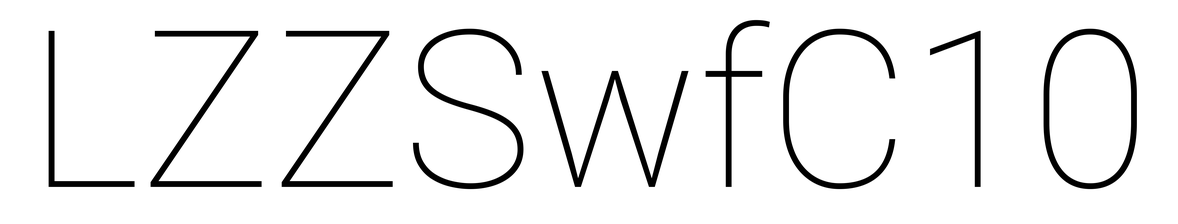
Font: Roboto_Thin